Question: A week before I uploaded an application that input user data like and store to local storage as . Data is only stored on local storage neither shared with anyone nor uploaded to server (even no server connected) Internet is only used for ads <URL>
While publishing to play console following info is given
- Does your app collect or share any of the required user data types? =
yes- Is all of the user data collected by your app encrypted in transit? =
no- Do you provide a way for users to request that their data is deleted?
= yes
And this
- Is this data collected, shared, or both? = Collected- Is this data processed ephemerally? = yes- Is this data required for your app, or can users choose whether it's collected? = Users can choose whether this data is collected- Why is this user data collected? = check App functionality
But the Issue is
mail screenshot [
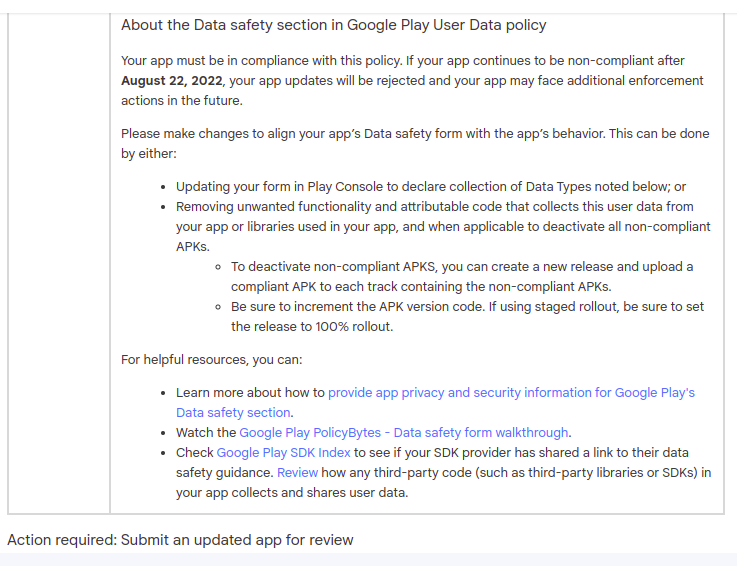
Answer: Probably You are using google mobile ads!
if yes then you must need to say yes for Does your app use advertising ID? and also check for
Steps to Solve isse are
1- Goto play console
2- Select Application
3- Goto app Content
4- Choose Advertising ID
5- click yes for Does your app use advertising ID?
6- check Advertising or marketing
7- click save